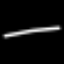
Label: line